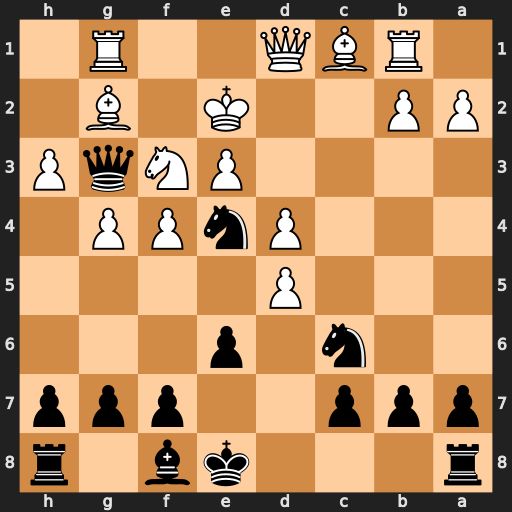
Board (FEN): r3kb1r/ppp2ppp/2n1p3/3P4/3PnPP1/4PNqP/PP2K1B1/1RBQ2R1
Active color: b
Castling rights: kq
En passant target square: -
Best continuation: Qf2+ Kd3 Nb4+